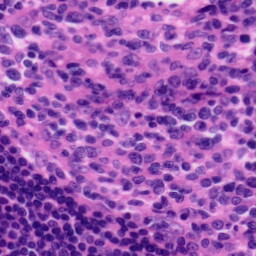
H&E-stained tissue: Tonsil